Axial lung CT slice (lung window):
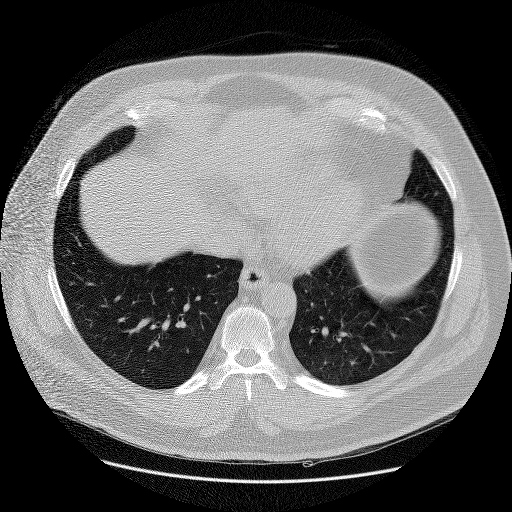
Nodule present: no